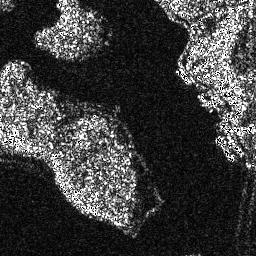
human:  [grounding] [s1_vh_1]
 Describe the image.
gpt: In the satellite image, there is  <ref>1 medium ship </ref> <box>[[83, 51, 91, 62, 0]]</box> located at right.